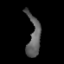
Tissue: lung
Cell type: Others
Senescence score: 0.1803
Nuclear area (px): 512
Mean DAPI intensity: 93.686